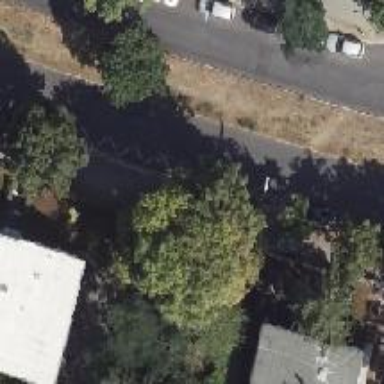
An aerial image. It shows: Sidewalk.